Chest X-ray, PA view. Patient: 45 years old, sex M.
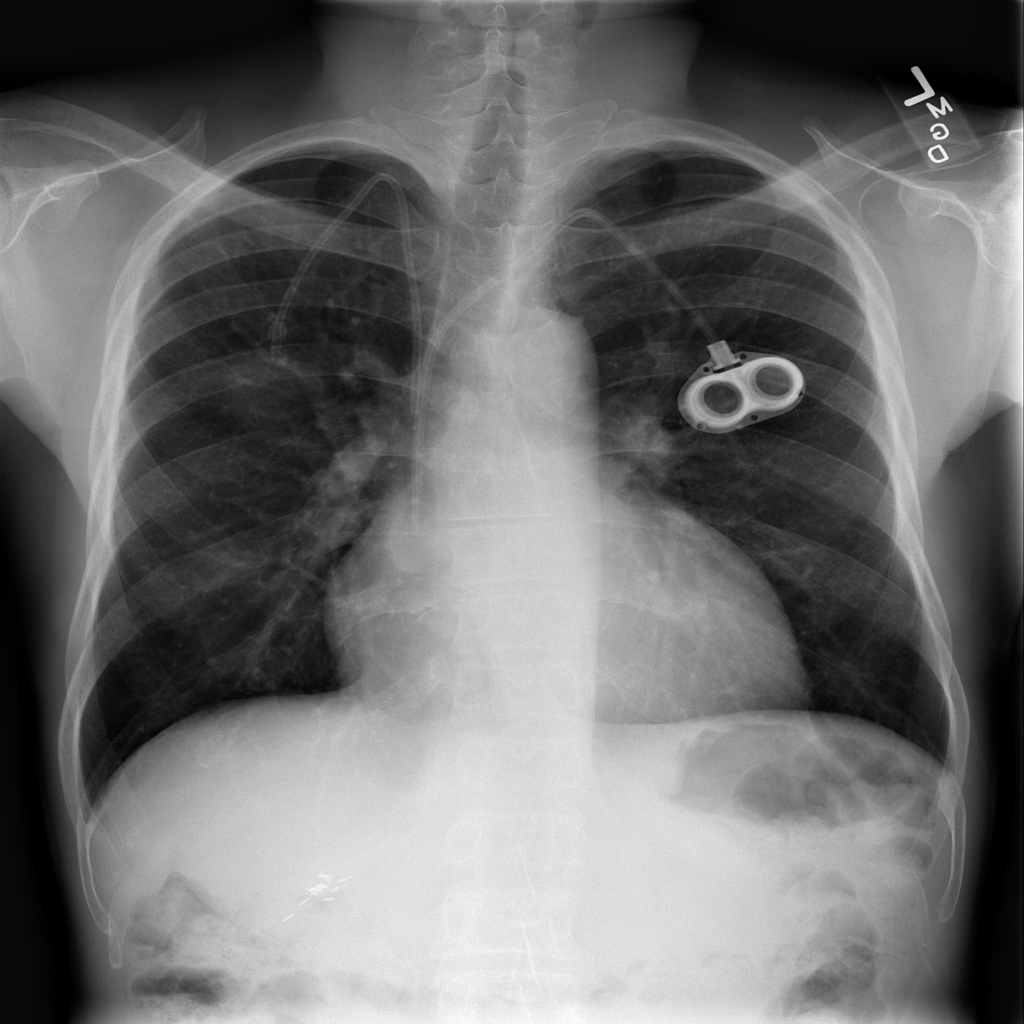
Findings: No Finding